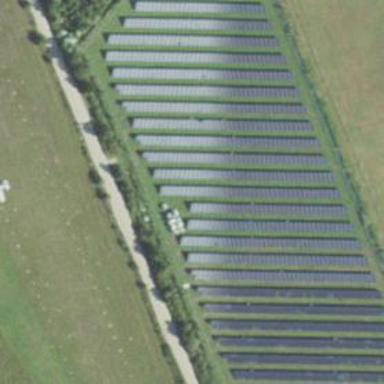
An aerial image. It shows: Solar power plant utilizing photovoltaic technology.